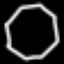
Label: octagon